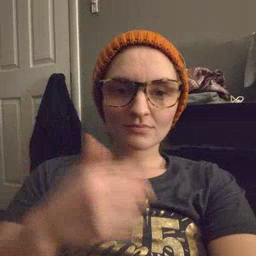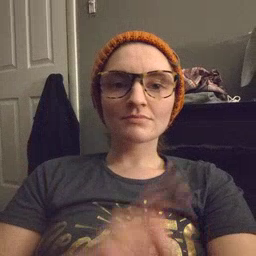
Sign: flag